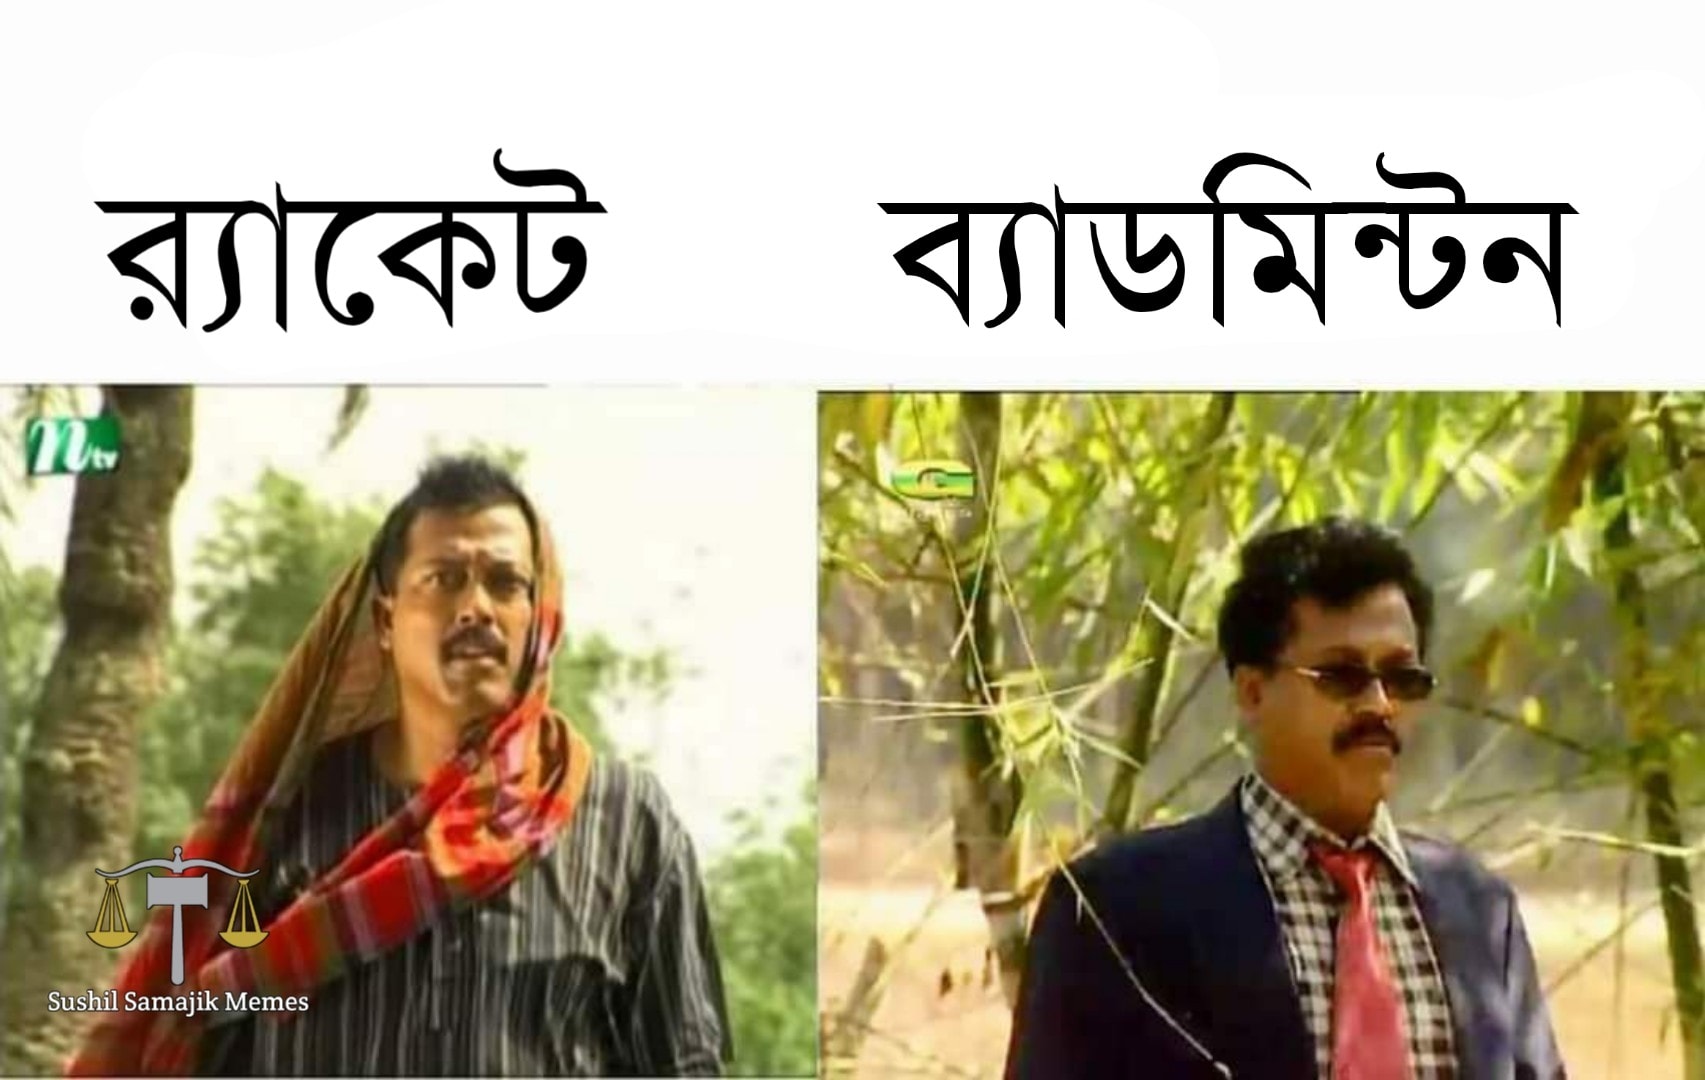
Caption: র‍্যাকেট     ব্যাডমিন্টন
Label: non-hate